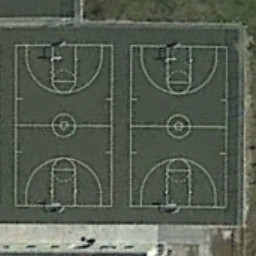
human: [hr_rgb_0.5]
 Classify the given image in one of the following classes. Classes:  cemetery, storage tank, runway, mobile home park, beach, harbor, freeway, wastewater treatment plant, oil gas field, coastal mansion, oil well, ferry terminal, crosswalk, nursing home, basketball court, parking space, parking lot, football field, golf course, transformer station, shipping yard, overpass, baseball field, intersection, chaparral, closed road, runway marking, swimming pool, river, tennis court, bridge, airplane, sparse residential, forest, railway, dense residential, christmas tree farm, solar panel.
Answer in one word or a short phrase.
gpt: basketball court